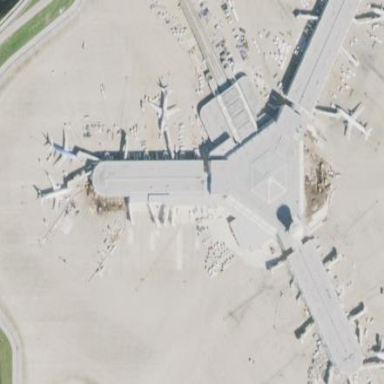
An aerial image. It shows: Apron at the airport.